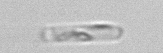
Label: Cerataulina_pelagica